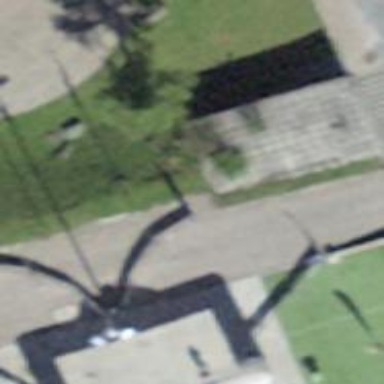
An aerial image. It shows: Brown bench.